Interaction volume radius: 5 \u00c5
Interaction volume height: 10 \u00c5
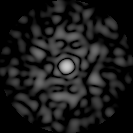
Disorder parameter: 0.8722